Brain MRI, t1w sequence, axial 2D slice.
Patient: age 42, sex F, weight 90 kg, height 1.9 m
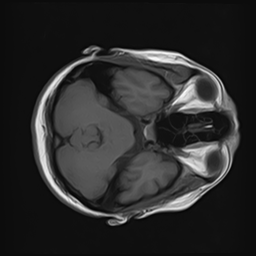